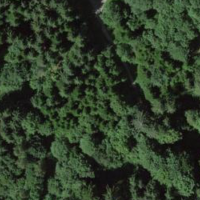
EUNIS habitat code: 44
Species observed at this site:
Tussilago farfara